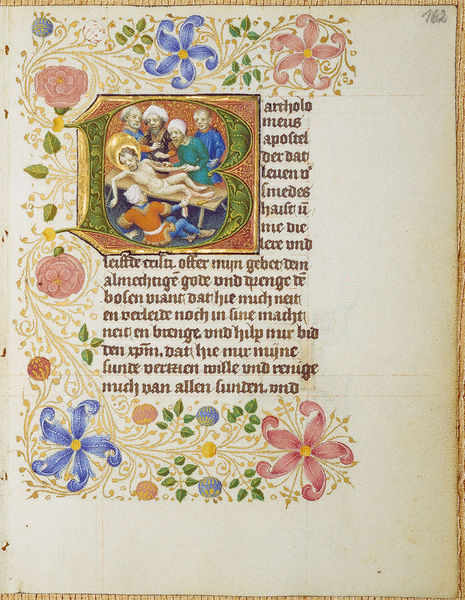
Titel: Lochner-Gebetsbuch
Künstler: Stefan Lochner
Institution: Darmstadt, Universitäts- und Landesbibliothek
Schlagwörter: blau, blätter, nackt, grün, menschen, blume, blumen, männer, nacht, szene, blüten, rose, rosen, ornament, alt, bart, bibel, bild, gold, blatt, rosa, ranken, schrift, liegen, floral, deutsch, krank, buch, religion, seite, text, buchstabe, buchstaben, initiale, ranke, buchseite, liege, heiligenschein, christus, jesus, genesung, christlich, mittelalter, mönch, heiliger, heilig, turban, dekorativ, auferstehung, handschrift, latein, apostel, buchmalerei, evangelium, 162